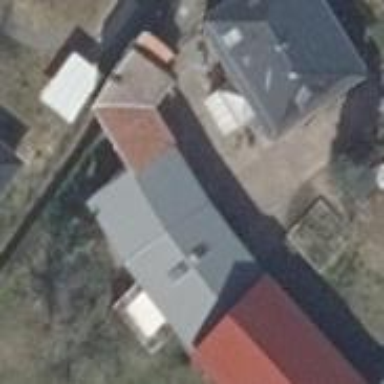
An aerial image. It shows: Building with gabled roof.